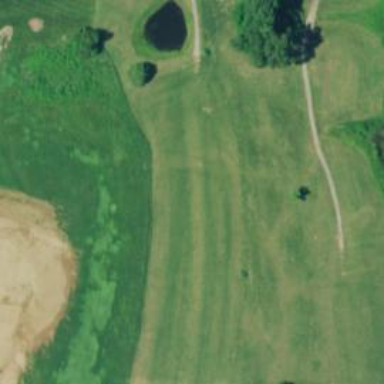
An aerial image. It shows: View of golf hole.